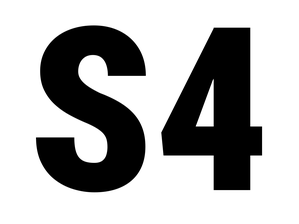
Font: Roboto_Condensed_Black